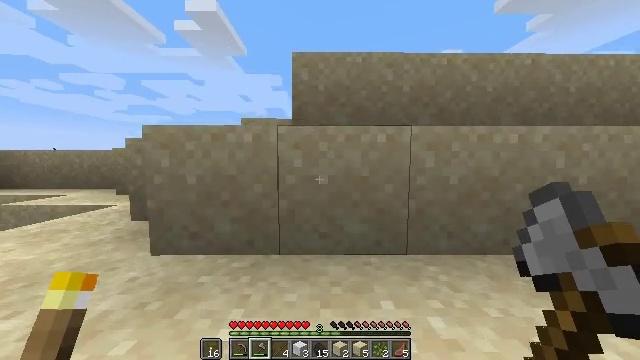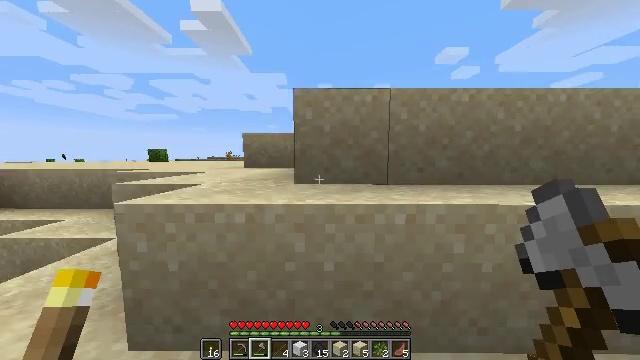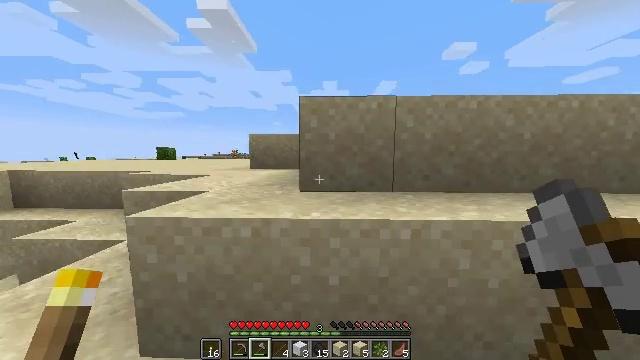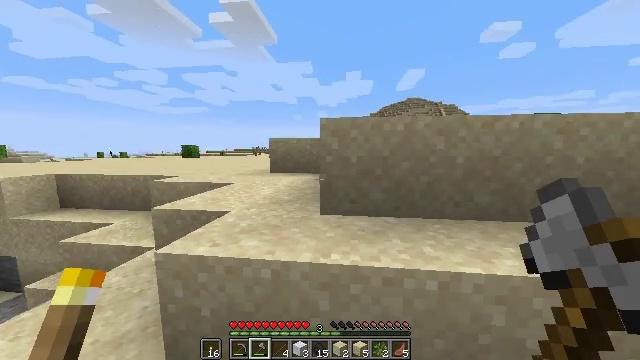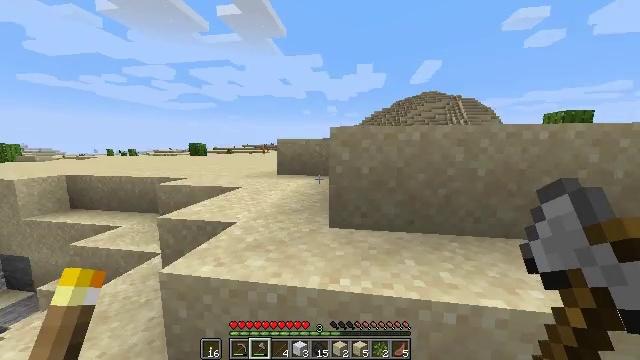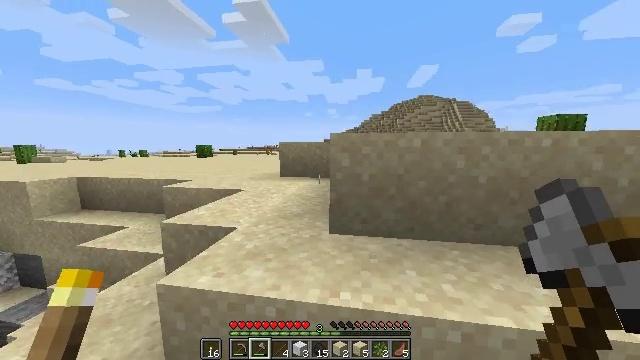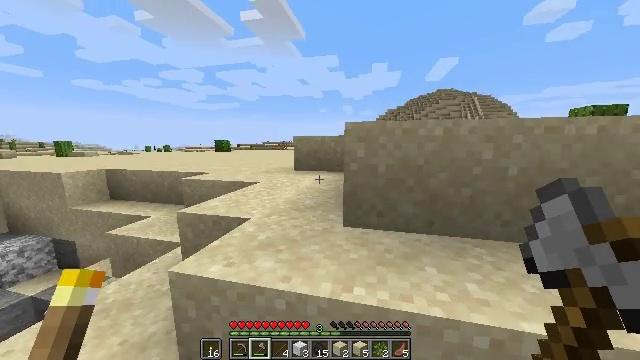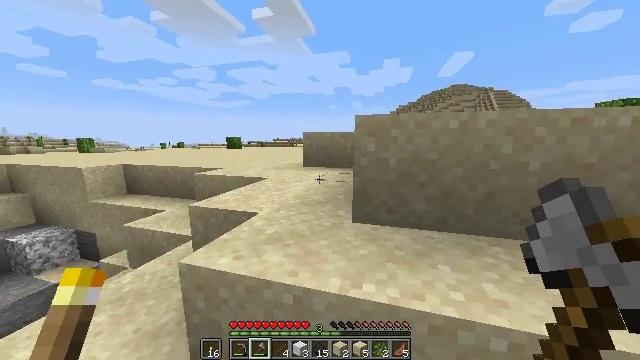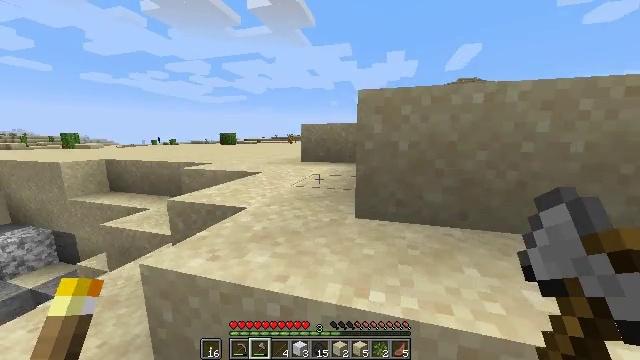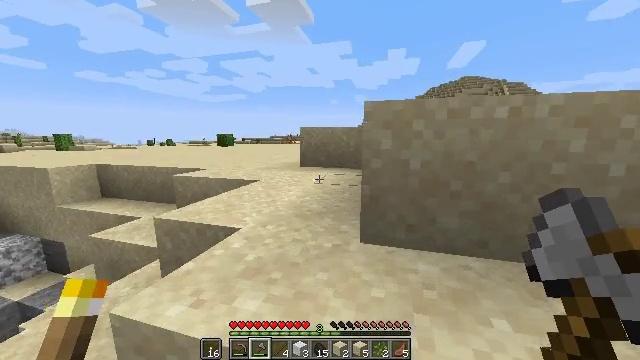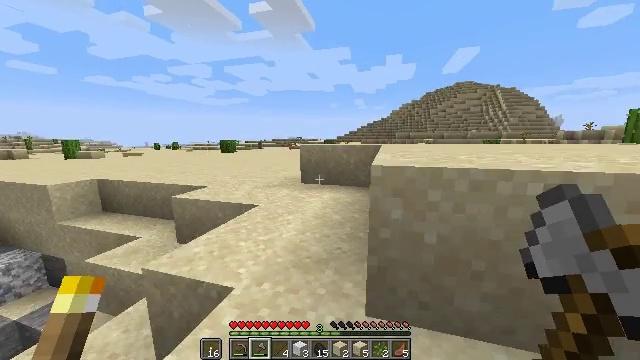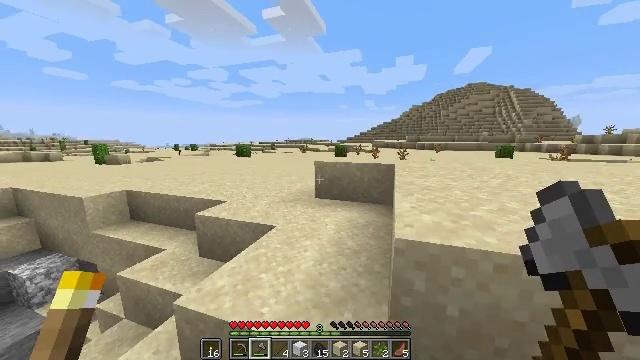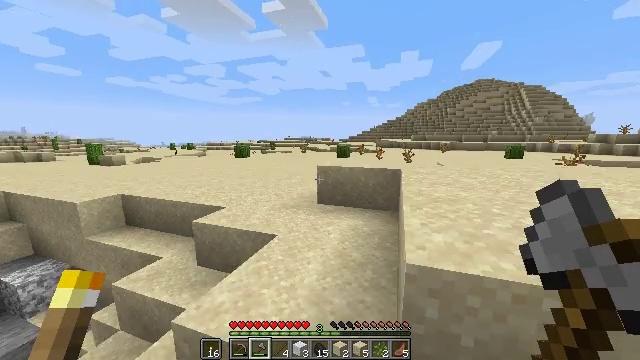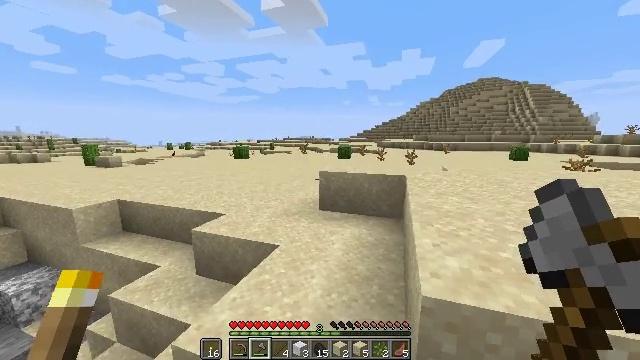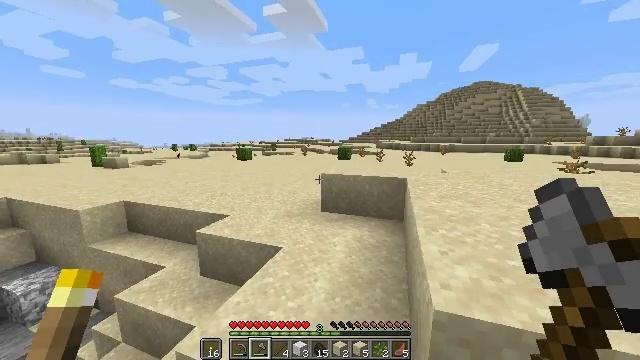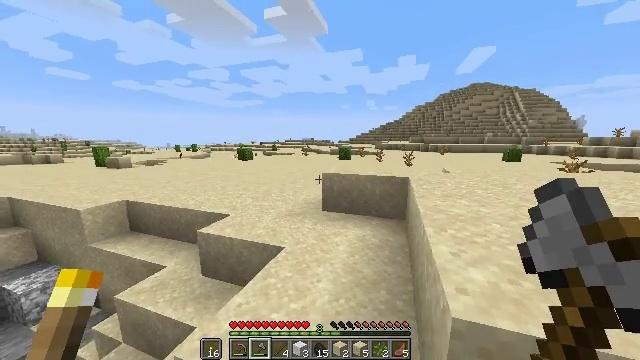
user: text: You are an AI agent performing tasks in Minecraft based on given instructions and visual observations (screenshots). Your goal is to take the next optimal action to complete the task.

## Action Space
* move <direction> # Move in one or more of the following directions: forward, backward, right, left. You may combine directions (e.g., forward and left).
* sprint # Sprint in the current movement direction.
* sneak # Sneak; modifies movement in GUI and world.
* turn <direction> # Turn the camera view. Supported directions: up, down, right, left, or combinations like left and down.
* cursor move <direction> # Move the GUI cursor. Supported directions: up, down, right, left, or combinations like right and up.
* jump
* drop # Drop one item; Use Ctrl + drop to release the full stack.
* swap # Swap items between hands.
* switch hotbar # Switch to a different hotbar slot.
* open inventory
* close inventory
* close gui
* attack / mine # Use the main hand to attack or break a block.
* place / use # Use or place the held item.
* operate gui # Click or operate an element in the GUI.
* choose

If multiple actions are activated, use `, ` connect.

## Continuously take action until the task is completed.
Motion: motion action
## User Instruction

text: Break the dead bush for sticks.
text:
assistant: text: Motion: move forward, sprint, turn left
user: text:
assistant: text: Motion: move forward, sprint, turn left, jump
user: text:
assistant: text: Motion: move forward, sprint, turn left and down, jump
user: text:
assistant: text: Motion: move forward, sprint, turn left, jump
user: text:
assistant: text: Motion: move forward, sprint, jump
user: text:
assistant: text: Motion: move forward, sprint, turn left and down, jump
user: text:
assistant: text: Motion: move forward, sprint, turn left, jump
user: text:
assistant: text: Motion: move forward, sprint, jump
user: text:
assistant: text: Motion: move forward, sprint, jump
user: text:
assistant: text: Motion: move forward, sprint, jump
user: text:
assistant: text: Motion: move forward, sprint, turn left, jump
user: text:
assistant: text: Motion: move forward, sprint, jump
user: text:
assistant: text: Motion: move forward, sprint, jump
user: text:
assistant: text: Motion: move forward, sprint, jump
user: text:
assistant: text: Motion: move forward, sprint, jump
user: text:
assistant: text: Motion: move forward, sprint, jump
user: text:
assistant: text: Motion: move forward, turn left
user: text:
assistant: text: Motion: move forward
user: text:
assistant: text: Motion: move forward
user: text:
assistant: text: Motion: move forward
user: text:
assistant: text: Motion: move forward
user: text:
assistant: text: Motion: move forward
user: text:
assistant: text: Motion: move forward
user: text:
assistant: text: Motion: move forward, turn left
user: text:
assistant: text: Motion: move forward
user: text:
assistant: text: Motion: move forward
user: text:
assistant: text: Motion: move forward
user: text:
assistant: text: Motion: move forward, jump
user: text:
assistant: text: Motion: move forward, jump
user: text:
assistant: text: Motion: move forward, jump